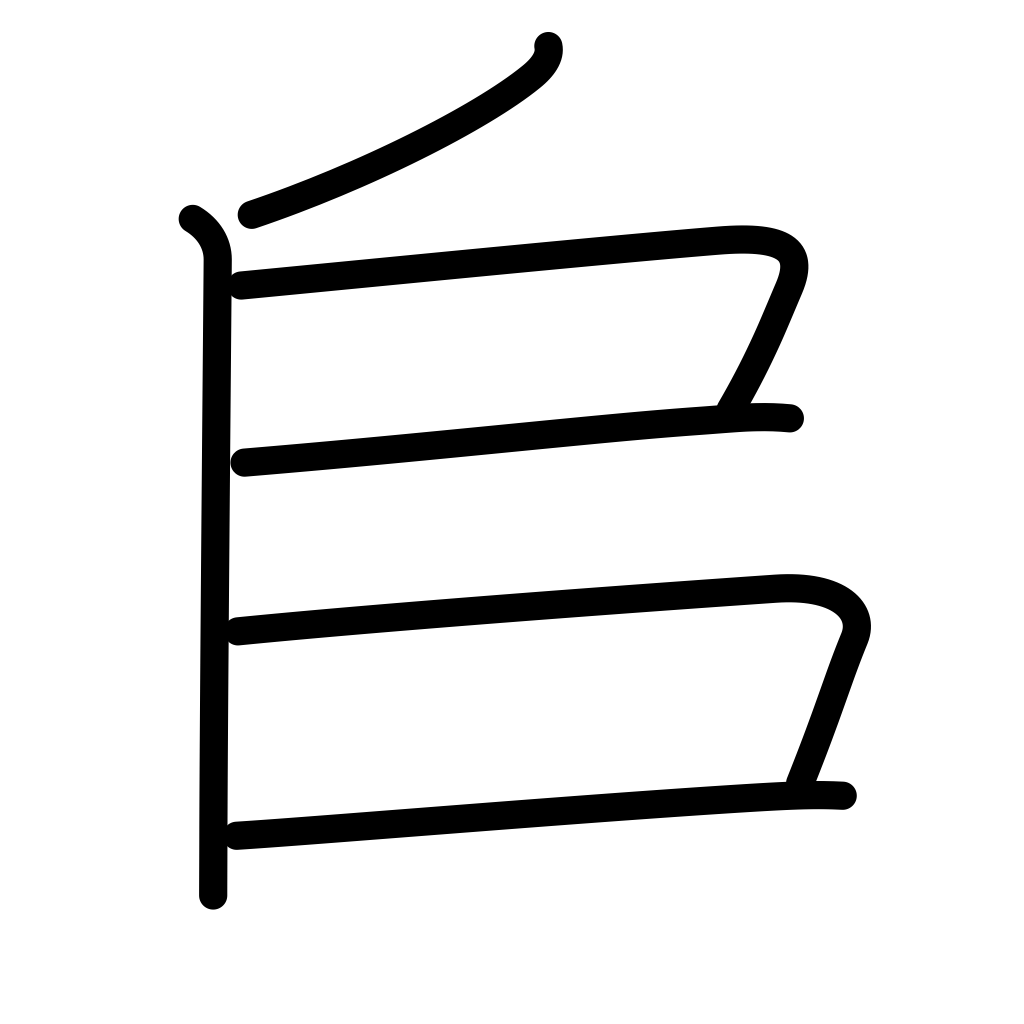
Meaning: to store up, to pile up